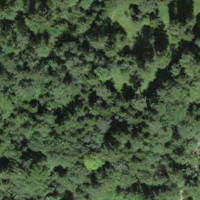
EUNIS habitat code: 44
Species observed at this site:
Dryocopus martius